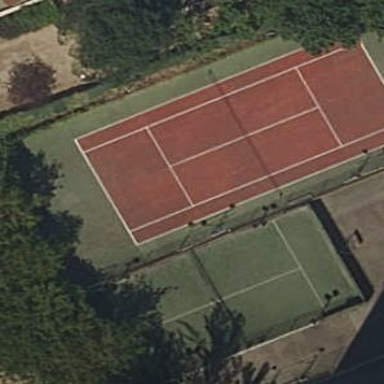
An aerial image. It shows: Tennis court in leisure pitch.